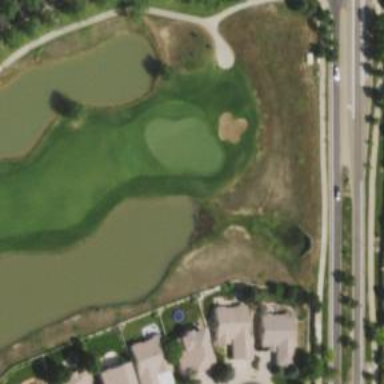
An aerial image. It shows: Golf hole.